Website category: book
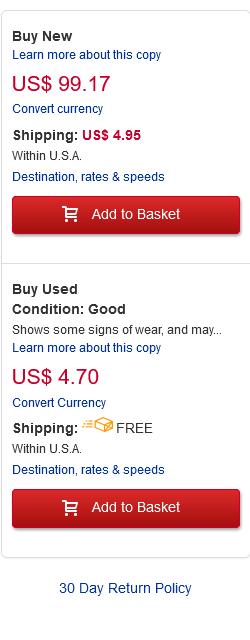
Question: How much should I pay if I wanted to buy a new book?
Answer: US$ 99.17

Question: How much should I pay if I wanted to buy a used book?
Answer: US$ 4.70

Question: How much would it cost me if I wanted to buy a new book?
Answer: US$ 99.17

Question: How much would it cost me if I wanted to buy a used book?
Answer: US$ 4.70

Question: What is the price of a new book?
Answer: US$ 99.17

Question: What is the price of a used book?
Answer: US$ 4.70

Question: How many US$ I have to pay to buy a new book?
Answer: US$ 99.17

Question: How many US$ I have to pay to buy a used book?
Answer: US$ 4.70

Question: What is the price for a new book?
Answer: US$ 99.17

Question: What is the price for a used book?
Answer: US$ 4.70

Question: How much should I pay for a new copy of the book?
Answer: US$ 99.17

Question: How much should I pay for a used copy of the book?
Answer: US$ 4.70

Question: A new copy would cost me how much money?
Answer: US$ 99.17

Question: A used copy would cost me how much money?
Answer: US$ 4.70

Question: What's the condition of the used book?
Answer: Good

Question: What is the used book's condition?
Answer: Good

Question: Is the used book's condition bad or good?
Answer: Good

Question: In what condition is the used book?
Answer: Good

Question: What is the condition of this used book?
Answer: Good

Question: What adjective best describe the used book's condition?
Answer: Good

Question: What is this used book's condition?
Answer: Good

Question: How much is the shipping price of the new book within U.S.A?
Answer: US$ 4.95

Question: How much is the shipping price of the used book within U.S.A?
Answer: FREE

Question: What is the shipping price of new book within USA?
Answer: US$ 4.95

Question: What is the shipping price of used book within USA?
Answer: FREE

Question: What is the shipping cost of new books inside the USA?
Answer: US$ 4.95

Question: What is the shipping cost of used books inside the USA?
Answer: FREE

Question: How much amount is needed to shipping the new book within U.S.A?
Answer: US$ 4.95

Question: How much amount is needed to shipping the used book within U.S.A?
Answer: FREE

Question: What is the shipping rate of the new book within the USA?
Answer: US$ 4.95

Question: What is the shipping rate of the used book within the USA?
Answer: FREE

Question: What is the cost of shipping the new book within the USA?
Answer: US$ 4.95

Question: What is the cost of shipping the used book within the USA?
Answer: FREE

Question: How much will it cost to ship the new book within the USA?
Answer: US$ 4.95

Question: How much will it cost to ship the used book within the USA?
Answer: FREE